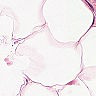
Metastatic tissue present: no